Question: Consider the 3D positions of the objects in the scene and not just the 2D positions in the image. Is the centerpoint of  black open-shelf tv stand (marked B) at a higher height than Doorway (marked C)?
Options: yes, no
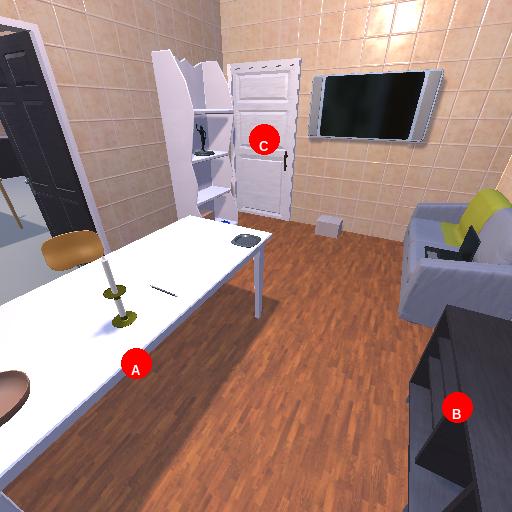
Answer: yes